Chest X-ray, AP view. Patient: 54 years old, sex M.
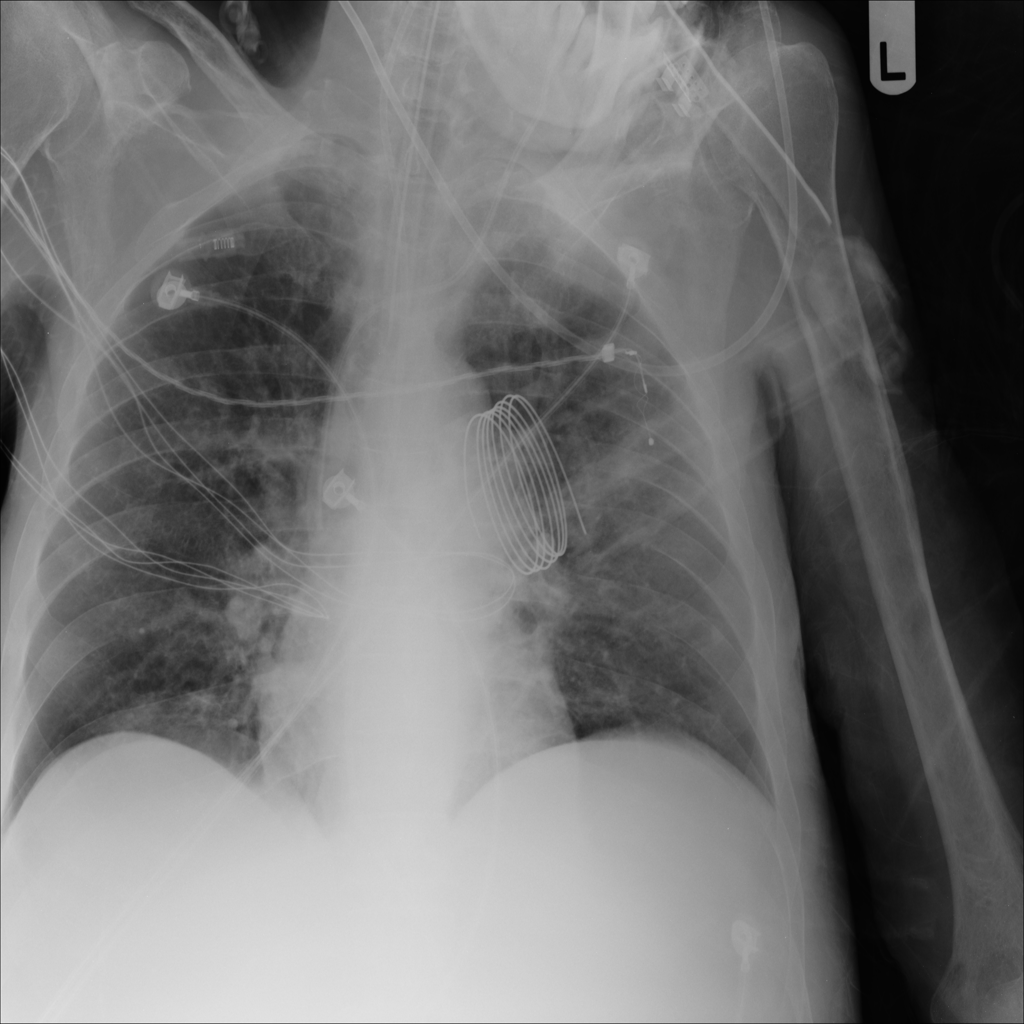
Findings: Infiltration